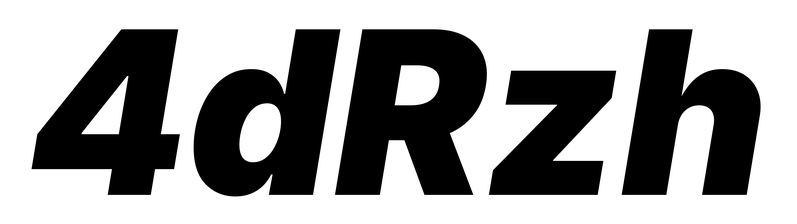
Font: Inter-Italic_Black_Italic